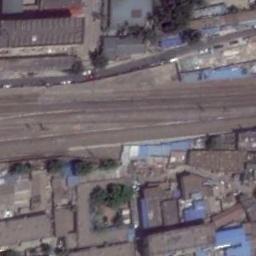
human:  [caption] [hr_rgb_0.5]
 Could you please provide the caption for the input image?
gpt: The railway is on the bare land next to some houses .

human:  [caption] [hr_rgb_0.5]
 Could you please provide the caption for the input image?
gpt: These railways are flanked by lots of buildings .

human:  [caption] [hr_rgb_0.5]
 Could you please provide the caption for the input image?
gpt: There are more than ten parallel railway lines in the picture .

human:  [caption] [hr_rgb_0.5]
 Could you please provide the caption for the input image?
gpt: Several buildings of different shapes and sizes are beside the railway .

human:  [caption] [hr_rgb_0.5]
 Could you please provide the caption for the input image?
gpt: There are some brown buildings and blue buildings beside the railway .